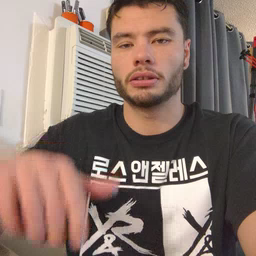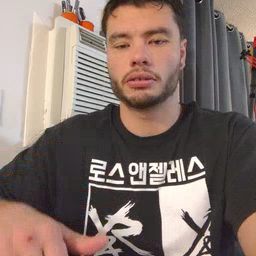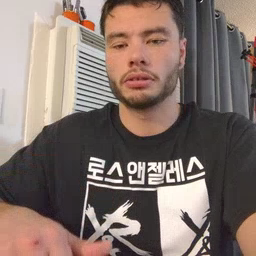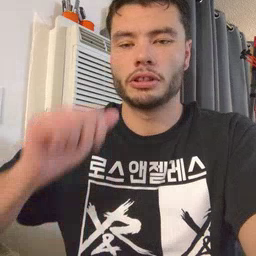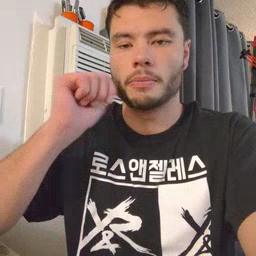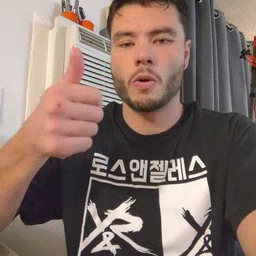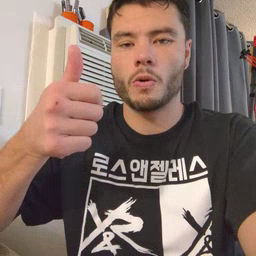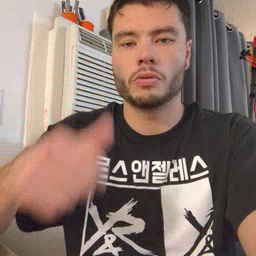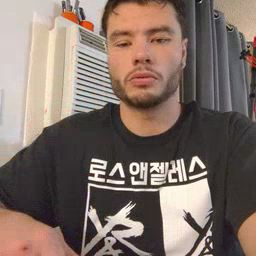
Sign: tomorrow